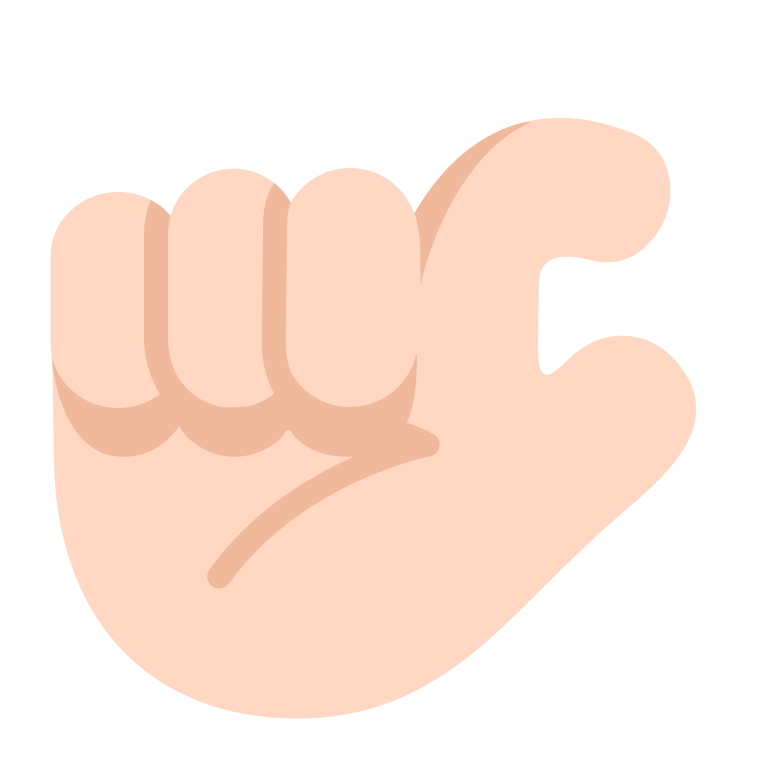
pinching hand flat light